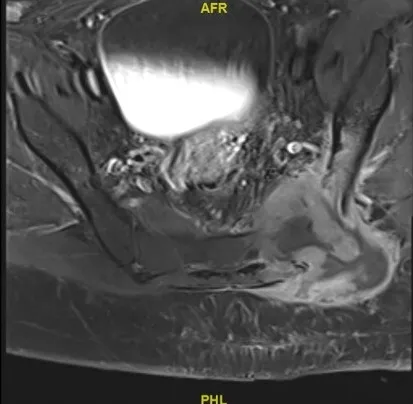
MRI axial. T1-weighted.
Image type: radiology (mri)